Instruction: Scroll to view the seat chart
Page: seats
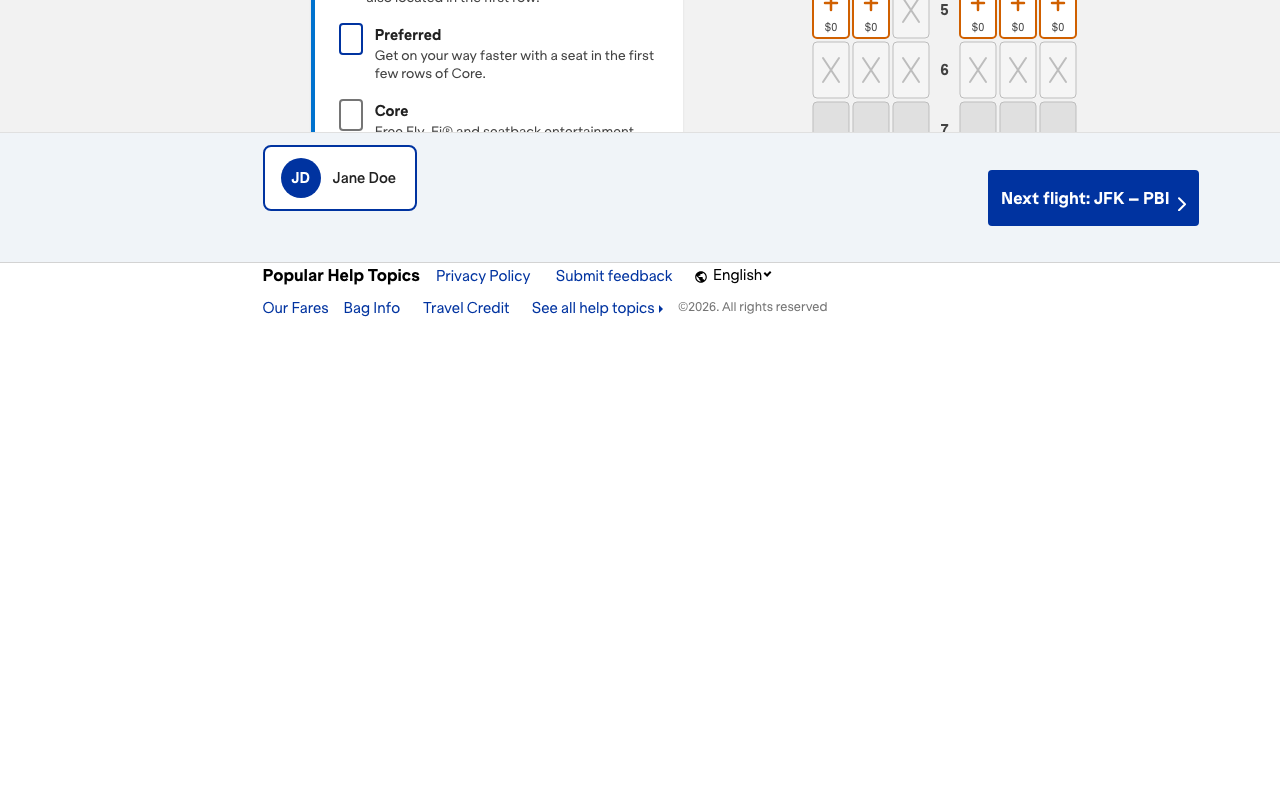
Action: scroll